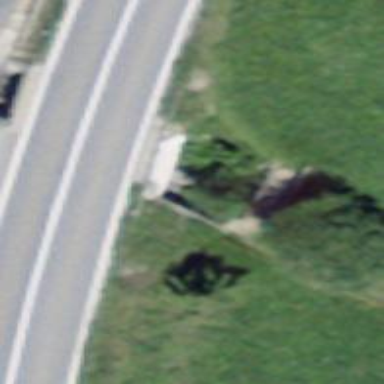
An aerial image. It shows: Footway tunnel.